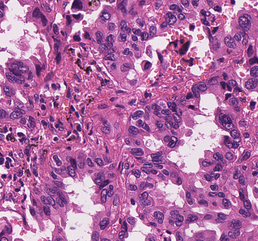
Tumor epithelial tissue: yes
Tumor-associated stroma tissue: yes
Normal tissue: no